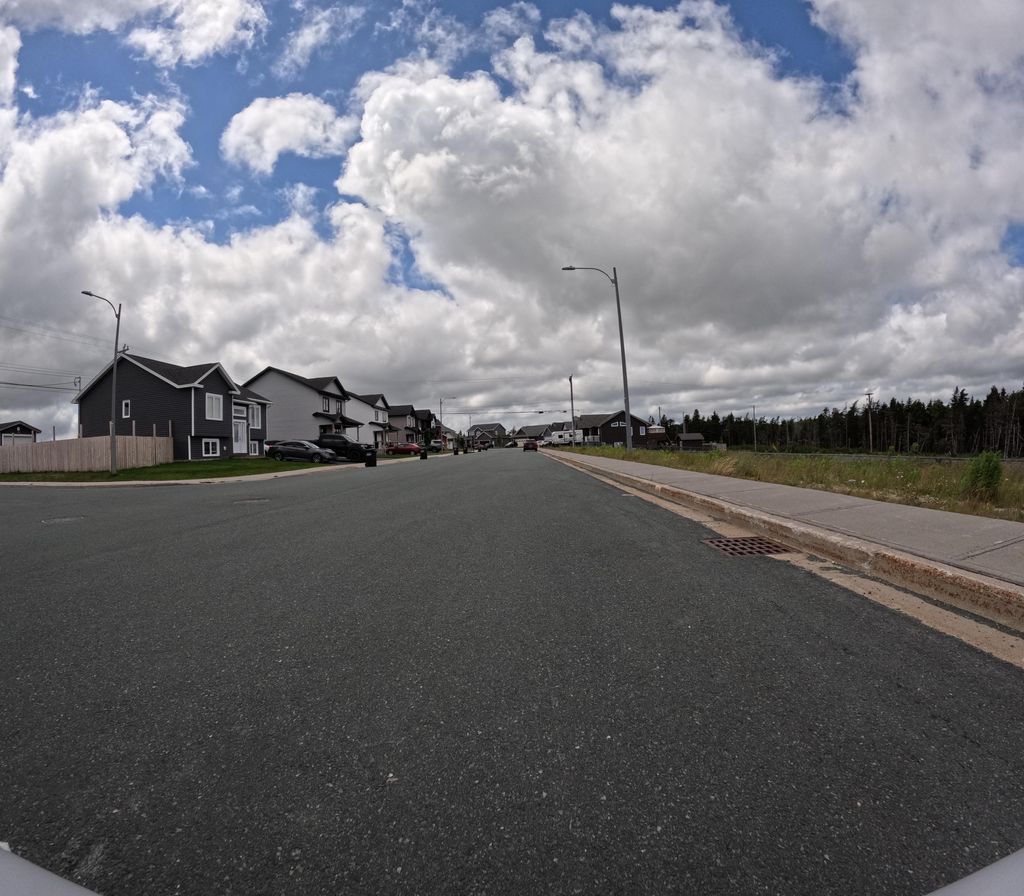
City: st_johns